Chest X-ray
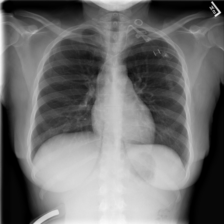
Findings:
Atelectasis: negative
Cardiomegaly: negative
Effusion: negative
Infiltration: negative
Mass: negative
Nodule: negative
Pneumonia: negative
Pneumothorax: negative
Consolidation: negative
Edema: negative
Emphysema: negative
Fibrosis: negative
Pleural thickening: negative
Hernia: negative